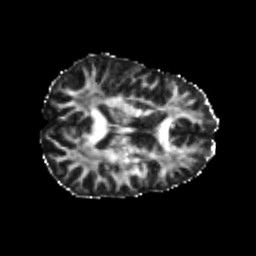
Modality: FA
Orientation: axial
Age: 24
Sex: female
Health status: healthy
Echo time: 0.074 s